Interaction volume radius: 10 \u00c5
Interaction volume height: 15 \u00c5
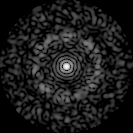
Disorder parameter: 0.8387